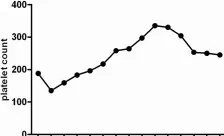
Blood coagulation and fibrinolytic data statistics of clinical course. (C, D and E) The white cell and platelet count, PT, APTT and Fg index remained at normal levels. PAMBA, p-aminomethylbenzoic acid; FDP, fibrin degradation product; ESR, erythrocyte sedimentation rate; PT, prothrombin time; APTT, activated partial thromboplastin time; Fg, fibrinogen.
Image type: pathology (immunostaining)